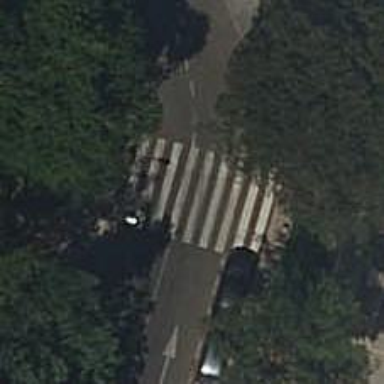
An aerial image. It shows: Marked crossing on the road.